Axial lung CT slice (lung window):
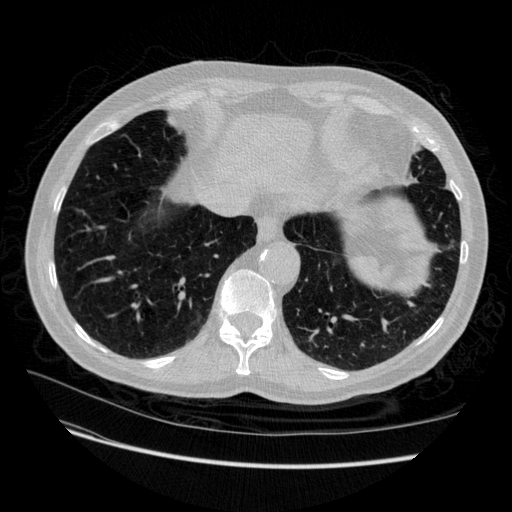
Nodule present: no